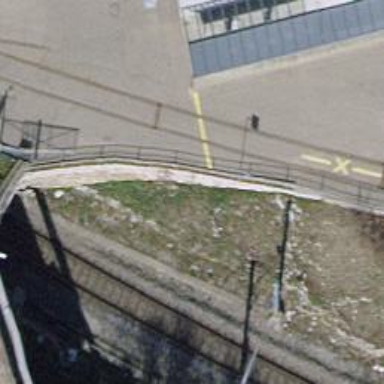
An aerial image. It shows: Abandoned railway spur with one track.